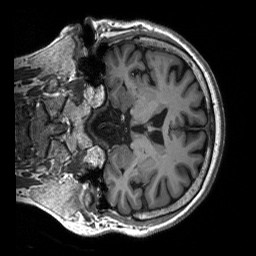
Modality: T1w
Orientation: coronal
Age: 68
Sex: female
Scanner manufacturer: siemens
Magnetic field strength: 3 T
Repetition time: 2.5 s
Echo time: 0.00248 s